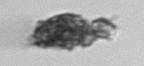
Label: detritus